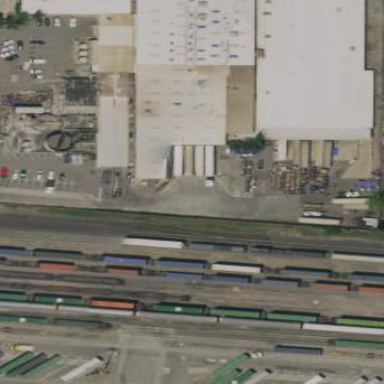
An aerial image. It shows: Industrial building.